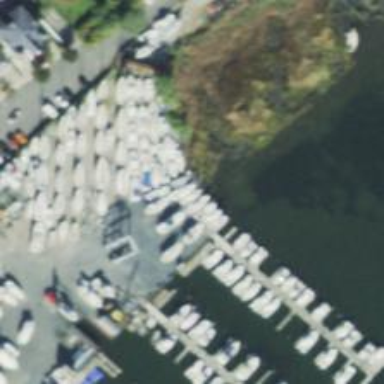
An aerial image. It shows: Pier with mooring facilities.